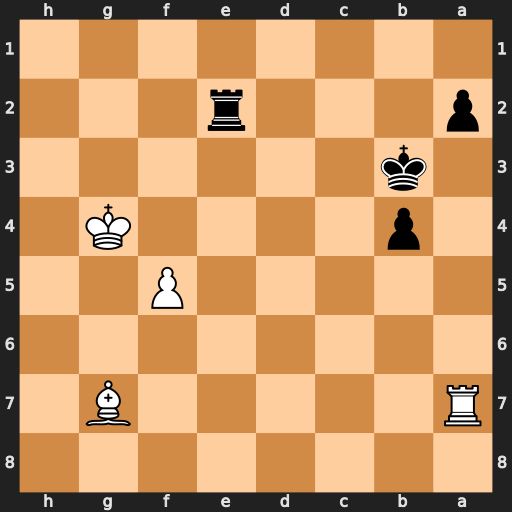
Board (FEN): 8/R5B1/8/5P2/1p4K1/1k6/p3r3/8
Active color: b
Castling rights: -
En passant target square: -
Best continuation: Rg2+ Kf4 Rxg7 Rxg7 a1=Q